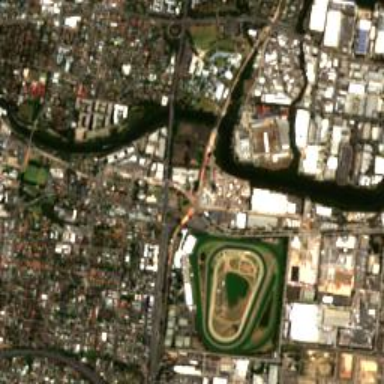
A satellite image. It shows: Sports center specializing in horse racing.